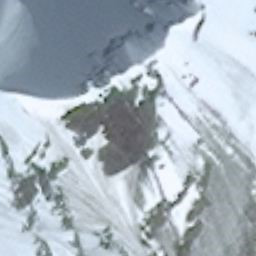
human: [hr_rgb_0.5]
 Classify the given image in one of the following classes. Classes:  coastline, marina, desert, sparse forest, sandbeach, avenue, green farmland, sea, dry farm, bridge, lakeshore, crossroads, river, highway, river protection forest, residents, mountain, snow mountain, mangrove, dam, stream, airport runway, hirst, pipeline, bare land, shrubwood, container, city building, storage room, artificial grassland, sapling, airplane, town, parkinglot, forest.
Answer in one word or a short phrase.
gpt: snow mountain